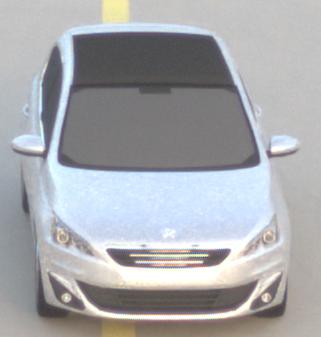
Make: Peugeot
Model: 308 VTi 82
Detailed model: 308 (II)
Model produced from: 2013/09
Model produced until: 2014/11
Doors: 5
Color: white
Road condition: dry road
Daytime: sunrise or sunset
Contrast: low contrast